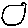
Label: circle